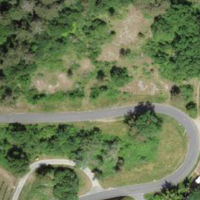
EUNIS habitat code: 40
Species observed at this site:
Orchis militaris
Orchis anthropophora
Globularia bisnagarica